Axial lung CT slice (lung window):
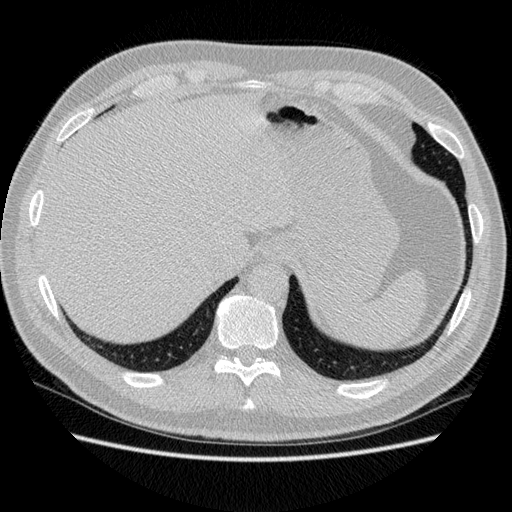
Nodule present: no